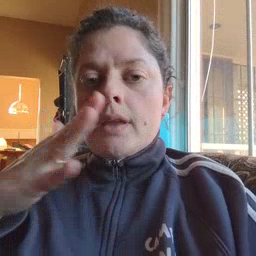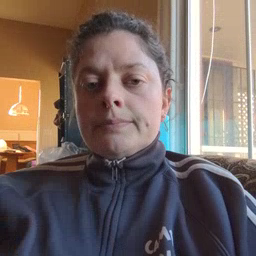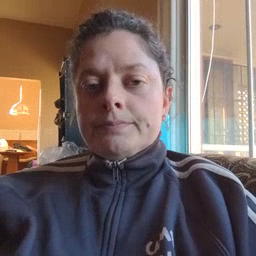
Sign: bad